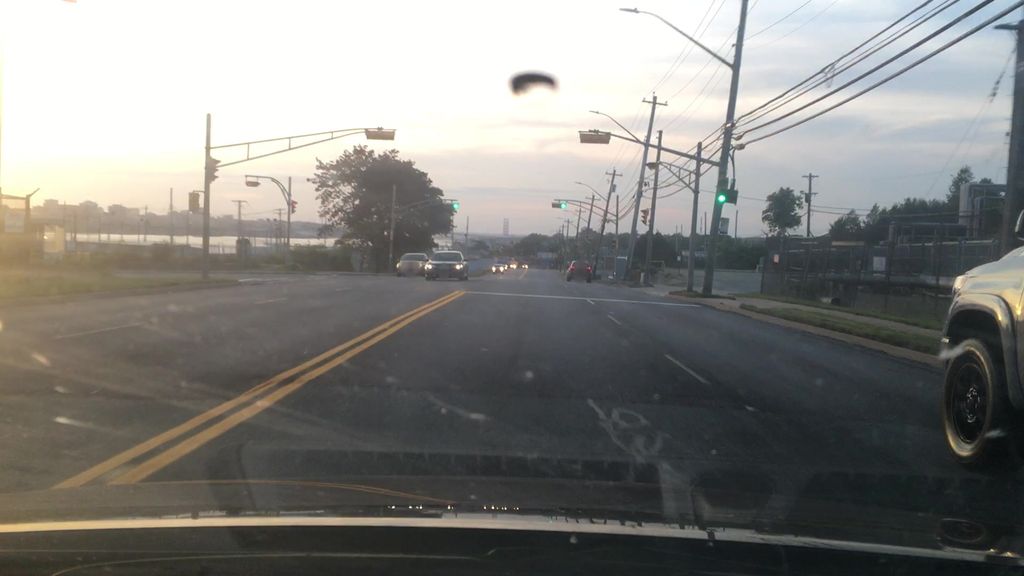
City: halifax